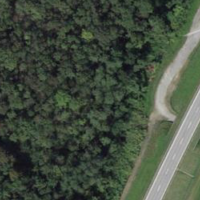
EUNIS habitat code: 41
Species observed at this site:
Phytolacca americana